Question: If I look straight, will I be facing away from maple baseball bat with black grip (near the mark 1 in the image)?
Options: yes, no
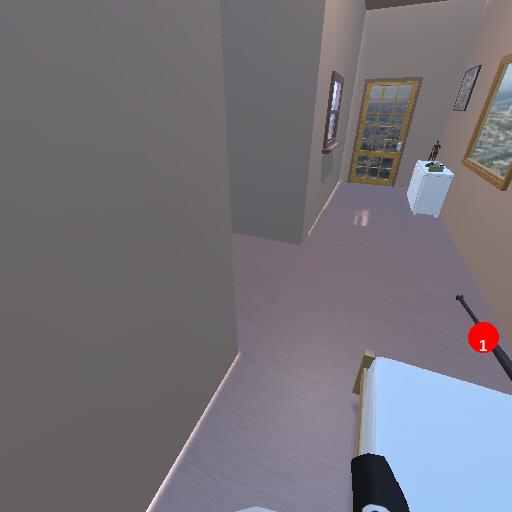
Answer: yes